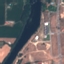
Land use / land cover: River